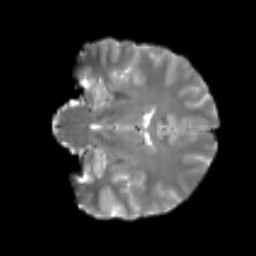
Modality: T2w
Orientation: coronal
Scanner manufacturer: siemens
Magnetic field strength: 3 T
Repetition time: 4 s
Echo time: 0.0594 s